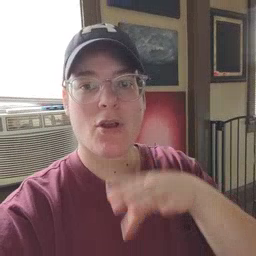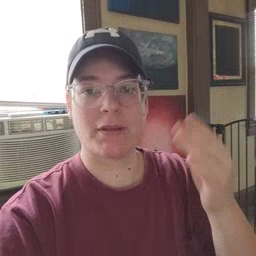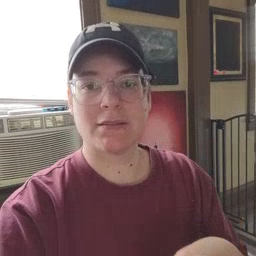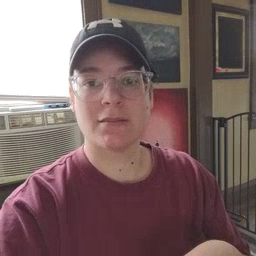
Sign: open